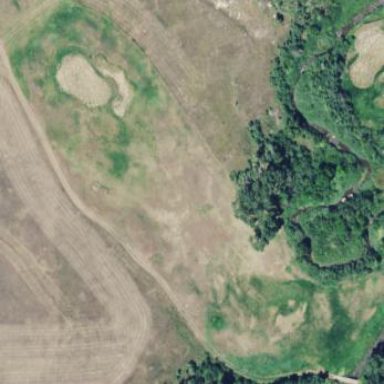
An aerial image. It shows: Golf rough area.